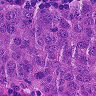
Metastatic tissue present: yes